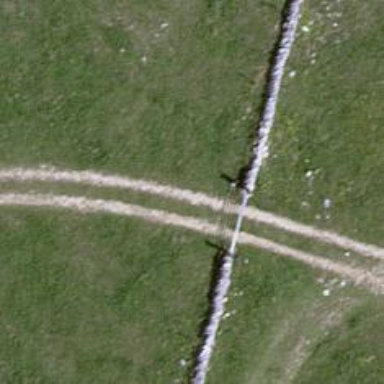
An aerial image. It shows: Gate.